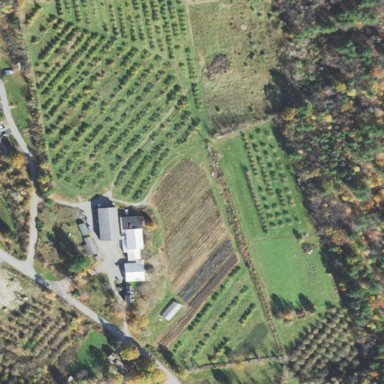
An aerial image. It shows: Orchard.